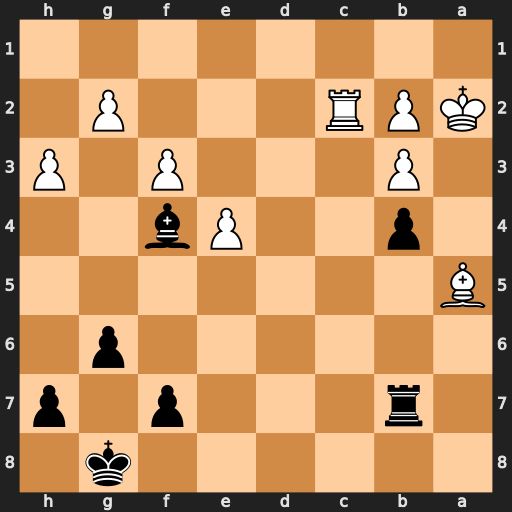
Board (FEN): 6k1/1r3p1p/6p1/B7/1p2Pb2/1P3P1P/KPR3P1/8
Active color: b
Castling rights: -
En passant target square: -
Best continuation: Ra7 Rc5 Bd6 Rb5 Bc7